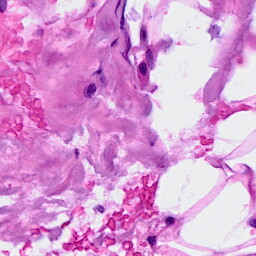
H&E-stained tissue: Breast